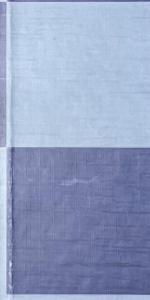
Label: Empty